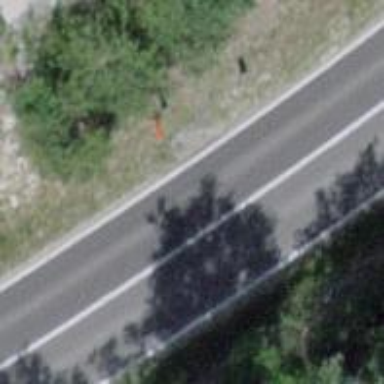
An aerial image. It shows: Pole with roofed pipeline marker.